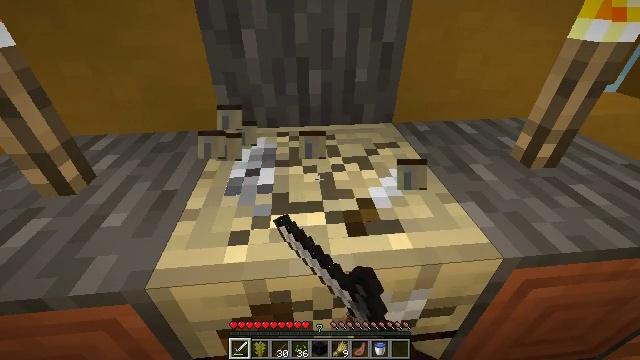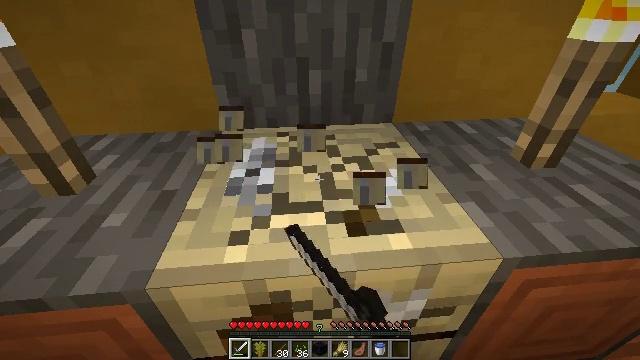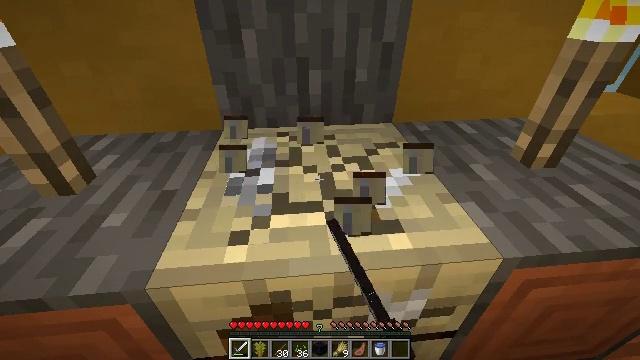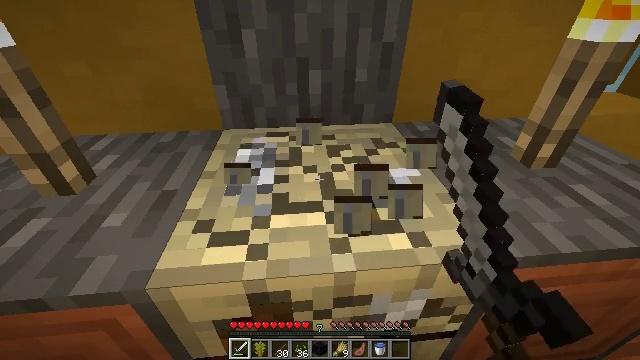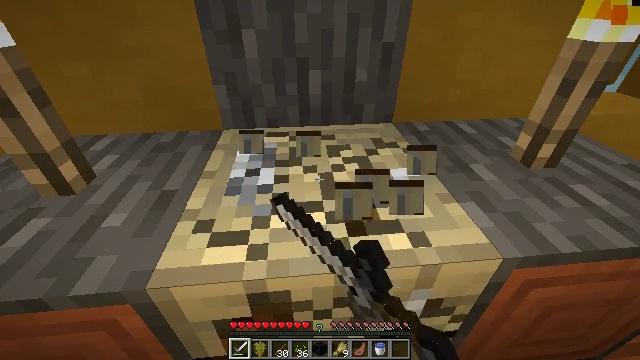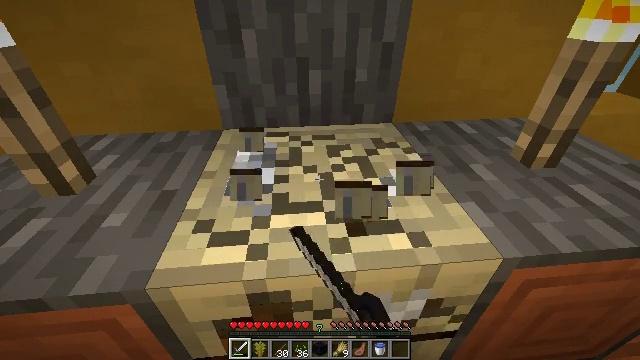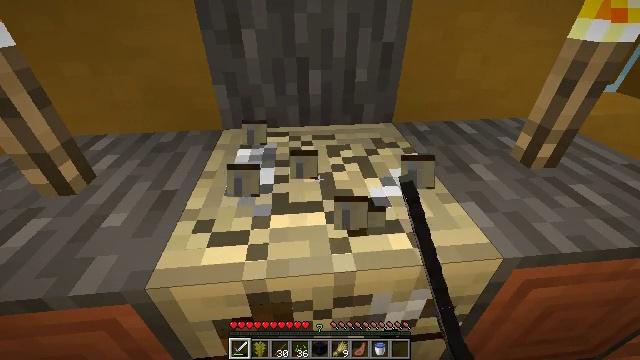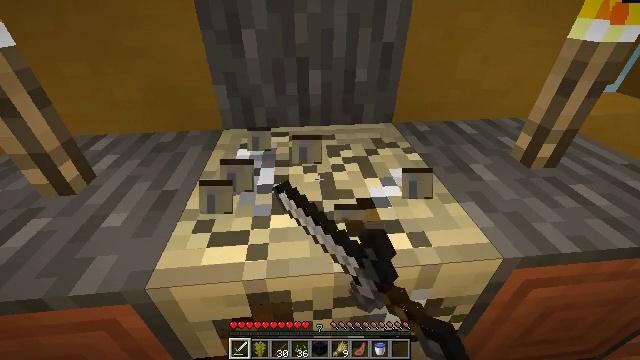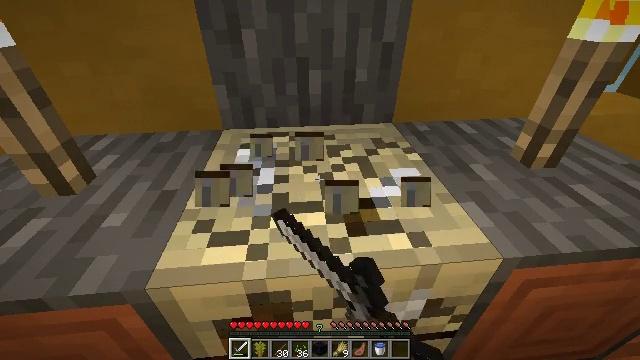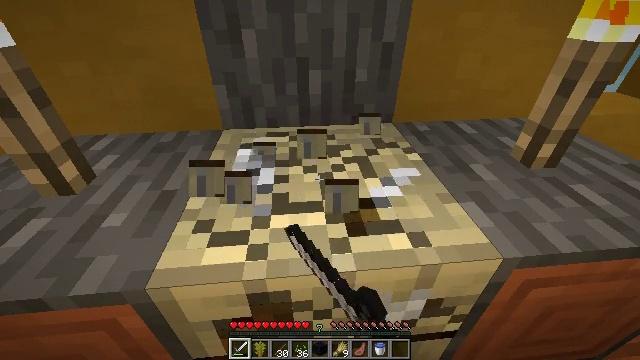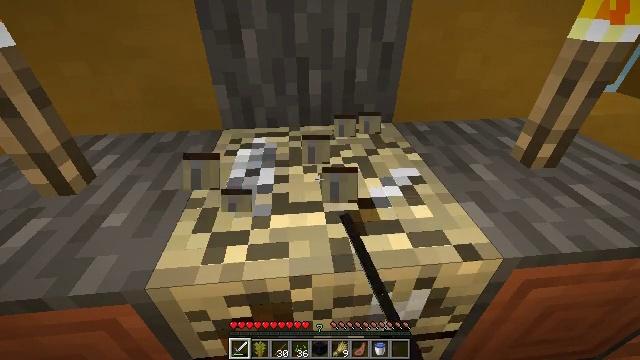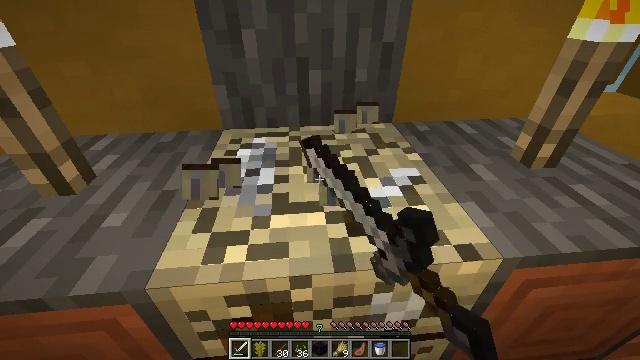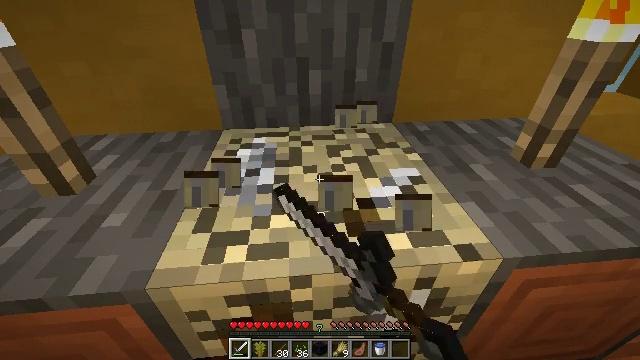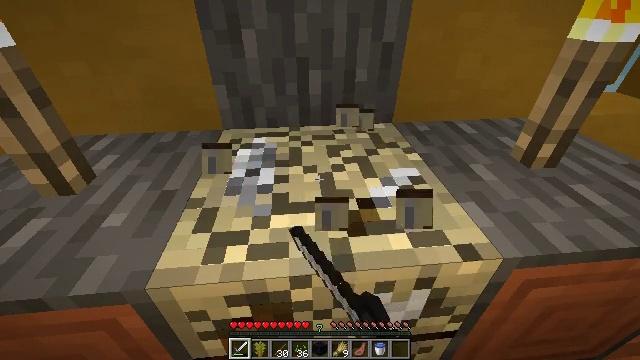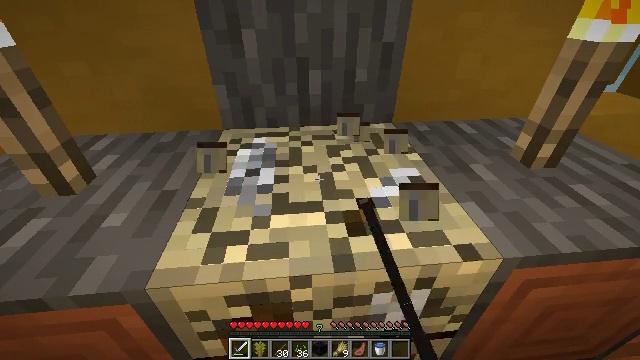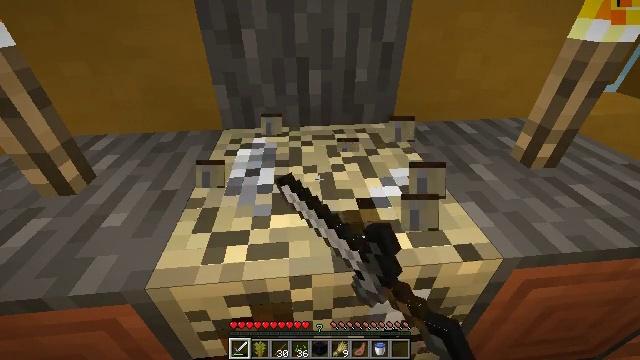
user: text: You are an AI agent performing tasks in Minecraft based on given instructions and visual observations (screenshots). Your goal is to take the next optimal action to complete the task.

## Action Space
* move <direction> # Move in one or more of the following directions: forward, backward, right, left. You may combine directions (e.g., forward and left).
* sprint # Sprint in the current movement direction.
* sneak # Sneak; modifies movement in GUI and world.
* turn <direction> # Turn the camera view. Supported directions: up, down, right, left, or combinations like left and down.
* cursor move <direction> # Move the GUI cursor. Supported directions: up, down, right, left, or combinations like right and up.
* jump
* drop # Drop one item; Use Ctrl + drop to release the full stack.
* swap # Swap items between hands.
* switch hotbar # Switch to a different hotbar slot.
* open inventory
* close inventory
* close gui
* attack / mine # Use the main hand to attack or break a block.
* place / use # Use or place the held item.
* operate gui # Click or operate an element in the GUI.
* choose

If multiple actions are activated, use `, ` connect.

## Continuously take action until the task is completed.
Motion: motion action
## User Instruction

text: Attack the fletching table to break it.
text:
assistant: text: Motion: attack / mine
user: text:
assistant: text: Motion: attack / mine
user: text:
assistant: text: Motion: attack / mine
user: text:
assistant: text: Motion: attack / mine
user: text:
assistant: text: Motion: attack / mine
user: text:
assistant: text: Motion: attack / mine
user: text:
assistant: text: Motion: attack / mine
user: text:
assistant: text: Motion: attack / mine
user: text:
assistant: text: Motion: attack / mine
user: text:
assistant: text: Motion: attack / mine
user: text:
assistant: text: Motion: attack / mine
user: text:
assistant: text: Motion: attack / mine
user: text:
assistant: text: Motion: attack / mine
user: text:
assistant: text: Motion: attack / mine
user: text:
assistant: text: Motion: attack / mine
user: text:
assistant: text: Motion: attack / mine
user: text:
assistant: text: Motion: attack / mine
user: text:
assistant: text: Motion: attack / mine
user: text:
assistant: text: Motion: attack / mine
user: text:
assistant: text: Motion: attack / mine
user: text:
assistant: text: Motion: attack / mine
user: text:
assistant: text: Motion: attack / mine
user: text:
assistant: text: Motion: attack / mine